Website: crate-barrel
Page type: store-pickup
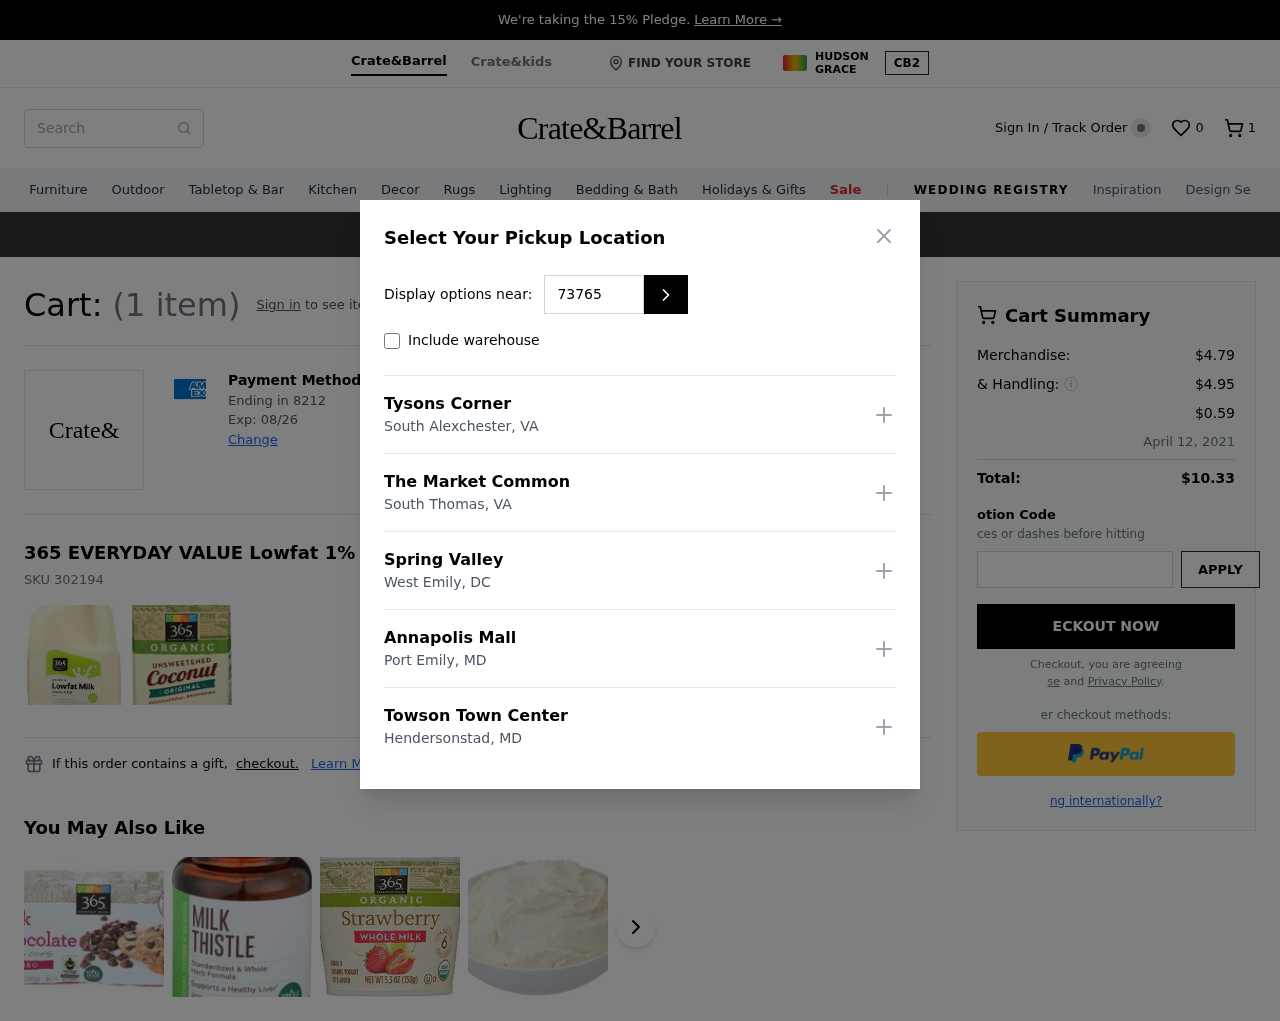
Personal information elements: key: PII_CARD_EXPIRY
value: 08/26
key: PII_CARD_LAST4
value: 8212
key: PII_LOCATION1_CITY
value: South Alexchester
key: PII_LOCATION1_NAME
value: Tysons Corner
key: PII_LOCATION1_STATE
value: VA
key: PII_LOCATION2_CITY
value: South Thomas
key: PII_LOCATION2_NAME
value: The Market Common
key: PII_LOCATION2_STATE
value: VA
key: PII_LOCATION3_CITY
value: West Emily
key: PII_LOCATION3_NAME
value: Spring Valley
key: PII_LOCATION3_STATE
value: DC
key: PII_LOCATION4_CITY
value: Port Emily
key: PII_LOCATION4_NAME
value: Annapolis Mall
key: PII_LOCATION4_STATE
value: MD
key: PII_LOCATION5_CITY
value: Hendersonstad
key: PII_LOCATION5_NAME
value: Towson Town Center
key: PII_LOCATION5_STATE
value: MD
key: PII_POSTCODE
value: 73765
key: PII_STATE_ABBR3
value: VA
Product elements: key: PRODUCT1_NAME
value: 365 EVERYDAY VALUE Lowfat 1% Milk, 128 FZ
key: PRODUCT1_SKU
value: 302194
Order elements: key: ORDER_NUM_ITEMS
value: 1
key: ORDER_NUM_ITEMS
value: (1 item)
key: ORDER_SUBTOTAL
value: $4.79
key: ORDER_SHIPPING_COST
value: $4.95
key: ORDER_SURCHARGE
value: $0.59
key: ORDER_DELIVERY_DATE
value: April 12, 2021
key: ORDER_TOTAL
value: $10.33
Search elements: key: HEADER_SEARCH
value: Search
Other elements: key: WISHLIST_NUM_ITEMS
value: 0